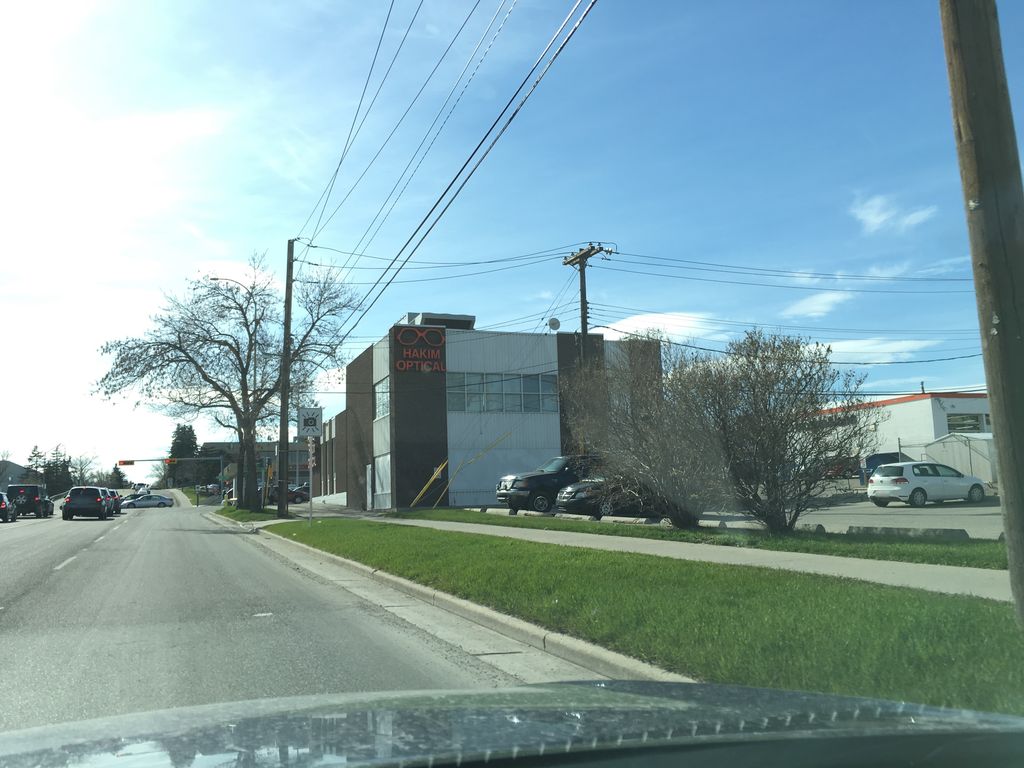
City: calgary